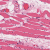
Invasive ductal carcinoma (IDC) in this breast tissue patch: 0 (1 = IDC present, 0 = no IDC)